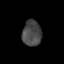
Tissue: lung
Cell type: Epithelial cells
Senescence score: 0.2355
Nuclear area (px): 482
Mean DAPI intensity: 71.237